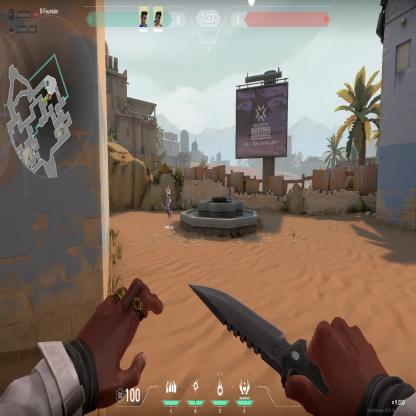
Label: teammate